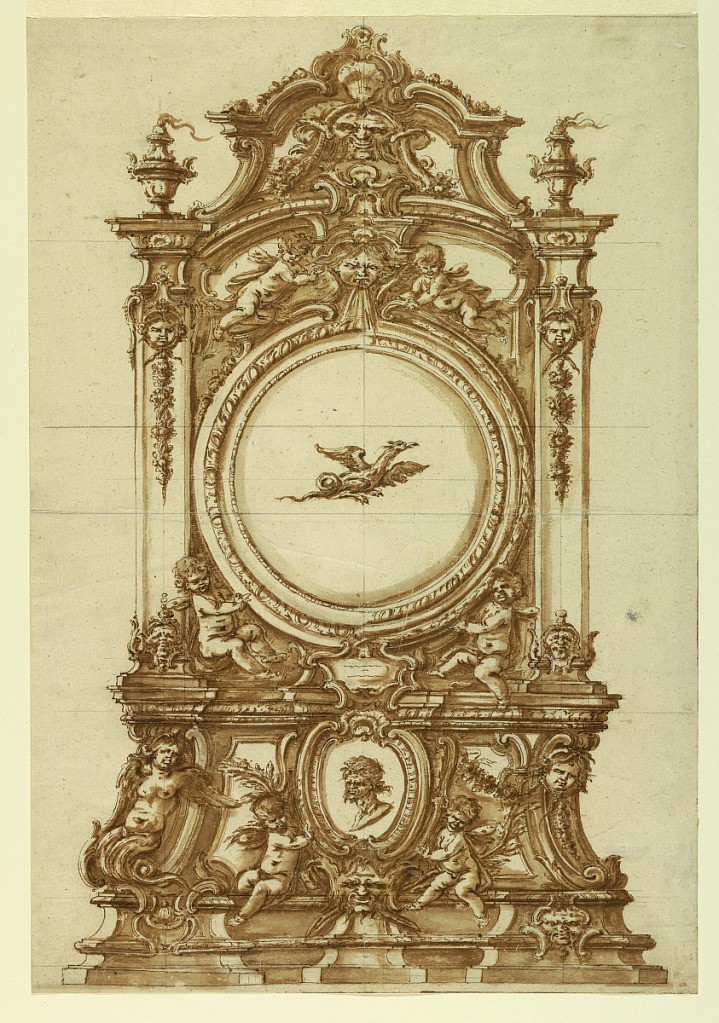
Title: Design for a table clock
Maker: Giuseppe Gagliardi, Italian, 1697 – 1749
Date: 1697-1740
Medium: Pen and ink, brush and watercolor, black crayon on laid paper
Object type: Drawing
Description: Scheme of an aediculum with a dado and a pediment flanked by censers. Alternative suggestions for the decoration of the dado which shows an escutcheon supported by two seated putti and containing a head of Hercules in the center. Two more putti carry the circular frame of the dial and two others crouch upon it. A dragon forms the band.